Question: We work with very old legacy system implemented in C++ with VC6 compiler. Now we are in the process of refactoring the code. We also switched to VC9 compiler.
We use an external proprietary framework, which is also legacy code and not unit testable. In order to make our code unit testable, we introduced interfaces and wrappers for the framework classes (hint: see by Martin Fowler):

Now we depend on interfaces. The wrappers call the framework methods and we may happily use mocks in our unit tests.
And here we come to our problem...
The framework classes contain many methods that need to be wrapped and mocked. In order to achieve this goal, our supplier team wrote an API which generates interfaces, wrappers and mocks implementations with use of C++ Macros.
Example of wrapper header file:
'''
class PlanWrapper : public IPlan
{
// ...
WRP_DECLARE_DEFAULTS(FrameworkPlan); // macro
WRP_DECLARE_CSTR_ATTR(FrameworkPlanLabel); // macro
// ...
};
'''
The Macro WRP_DECLARE_CSTR_ATTR is defined like this:
'''
#define WRP_DECLARE_CSTR_ATTR(AttrName) virtual bool set##AttrName (LPCTSTR Value_in); virtual bool get##AttrName (CString& Value_out); virtual bool unset##AttrName (); virtual bool isSet##AttrName ()
'''
Example of wrapper cpp file:
'''
#include "StdAfx.h"
using namespace SomeNamespace;
WRP_IMPLEMENT_MODDICOM_DEFAULTS(FrameworkPlan)
WRP_IMPLEMENT_W_CSTR_ATTR (FrameworkPlan,FrameworkType1, FrameworkPlanLabel)
// ...
'''
The Macro WRP_IMPLEMENT_W_CSTR_ATTR is defined like this:
'''
#define WRP_IMPLEMENT_W_CSTR_ATTR(ClassName,AtrTypeObj,AttrName) bool ClassName##Wrapper::set##AttrName (LPCTSTR Value_in) { AtrTypeObj aValue = Value_in; FrameworkLink<ClassName> convertedObj = NULL_LINK; framework_cast(convertedObj, m_Object); return convertedObj != NULL_LINK ? convertedObj->set##AttrName (aValue) : false; }
// ...
'''
We have a bunch of even more complicated stuff, but I think you get the idea.
The problem with the API is that it is extremely complicated, not readable, not debuggable and not testable.
We would like to come up with a better mechanism for achieving the same goal. The idea was that we use some of the advanced features that came with new compiler like advanced templates, typelists, traits etc.
With templates we can almost achieve our goal, but we are stuck with the method names. We can generalize for types, but how do we deal with attribute names?
We also thought about creating a tool for automatically generating the wrapper + interfaces + mocks code. However, the API of our external framework is extremely complicated and writing such a tool would be very costly.
What do you think is the best way to solve such a problem? Maybe you already dealt with something like that and can provide good hints? We're looking forward to see your answers!
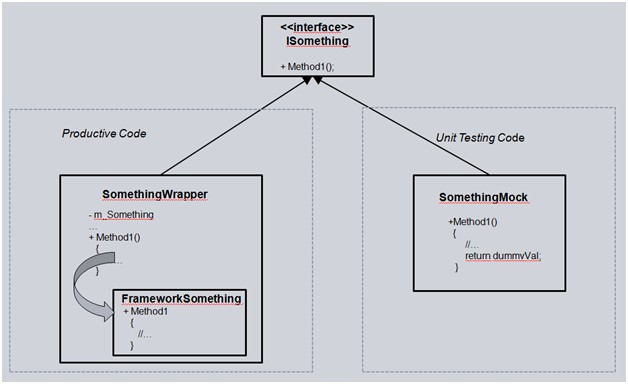
Answer: I think I would go with a code generation tool. I would probably make a few simple utility programs: one for generating an interface corresponding to a class of your legacy framework, one for generating the wrapper and one for generating the mock object (or at least a skeleton).
This implies having some way to parse the code of your legacy framework. I would have a look at <URL> on the source file and treat the resulting tags.